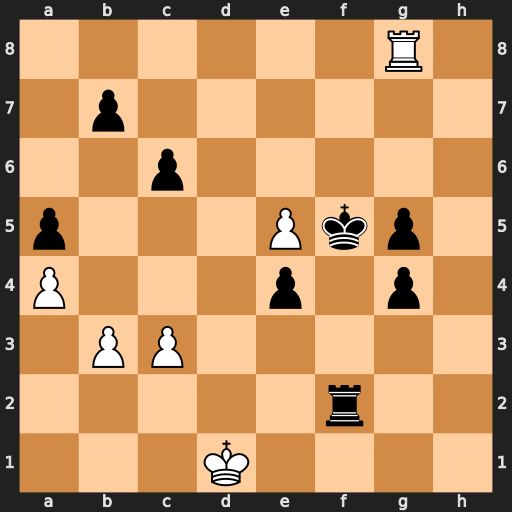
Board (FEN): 6R1/1p6/2p5/p3Pkp1/P3p1p1/1PP5/5r2/3K4
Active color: w
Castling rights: -
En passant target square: -
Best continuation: Rf8+ Ke6 Rxf2